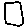
Label: square